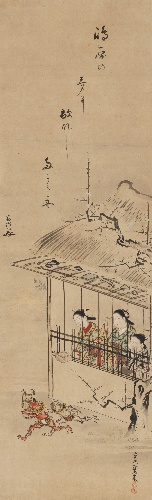
Title: 宮川一笑筆　島原の節分図|Shimabara Courtesans Exorcizing Demons
Artist: Miyagawa Isshō
Artist bio: Japanese, 1689–1780
Date: second half of the 18th century
Object type: Hanging scroll
Classification: Paintings
Medium: Hanging scroll; ink and color on paper
Culture: Japan
Period: Edo period (1615–1868)
Dimensions: Image: 34 1/4 × 10 1/2 in. (87 × 26.6 cm)
Overall with mounting: 72 5/8 × 15 13/16 in. (184.5 × 40.2 cm)
Overall with knobs: 72 5/8 × 18 1/8 in. (184.5 × 46 cm)
Department: Asian Art
Credit line: Mary Griggs Burke Collection, Gift of the Mary and Jackson Burke Foundation, 2015
Accession year: 2015
Repository: Metropolitan Museum of Art, New York, NY
Tags: Demons|Women